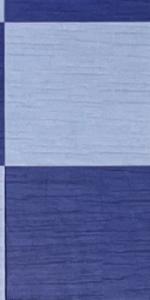
Label: Empty